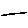
Label: line